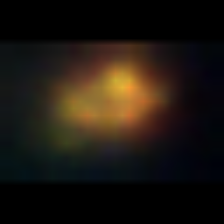
Taxon: NanoPlankton
Group: Other